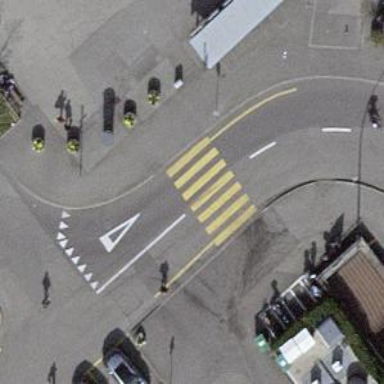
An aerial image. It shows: Zebra crossing on the road.